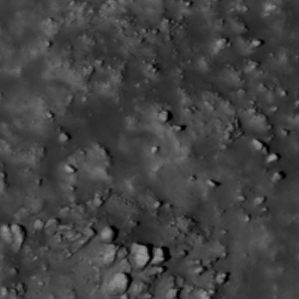
Label: non_frost